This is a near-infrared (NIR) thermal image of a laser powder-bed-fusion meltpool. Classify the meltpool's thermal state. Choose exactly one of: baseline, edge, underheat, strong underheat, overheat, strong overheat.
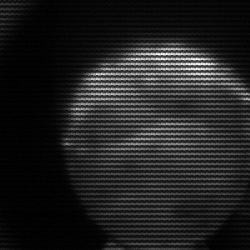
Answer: edge